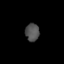
Tissue: lung
Cell type: Endothelial cells
Senescence score: 0.2133
Nuclear area (px): 246
Mean DAPI intensity: 79.972